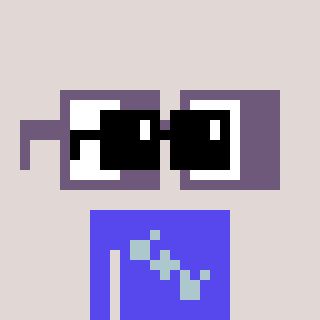
a pixel art character with square black sunglasses, a glasses-shaped head and a computerblue-colored body on a warm background